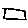
Label: square